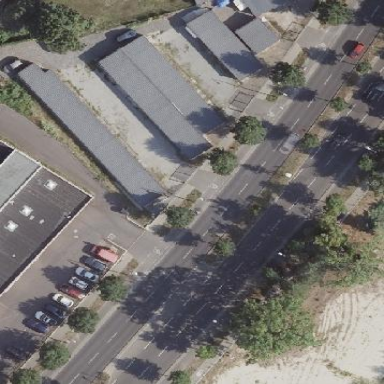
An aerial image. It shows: Group of garages.